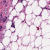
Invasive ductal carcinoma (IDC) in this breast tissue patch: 1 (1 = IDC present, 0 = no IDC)